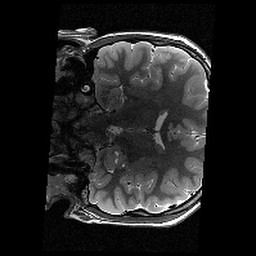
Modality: T2w
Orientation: coronal
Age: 13
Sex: female
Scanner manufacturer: siemens
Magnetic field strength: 3 T
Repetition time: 9.23 s
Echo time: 0.067 s